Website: walmart
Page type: order-returns
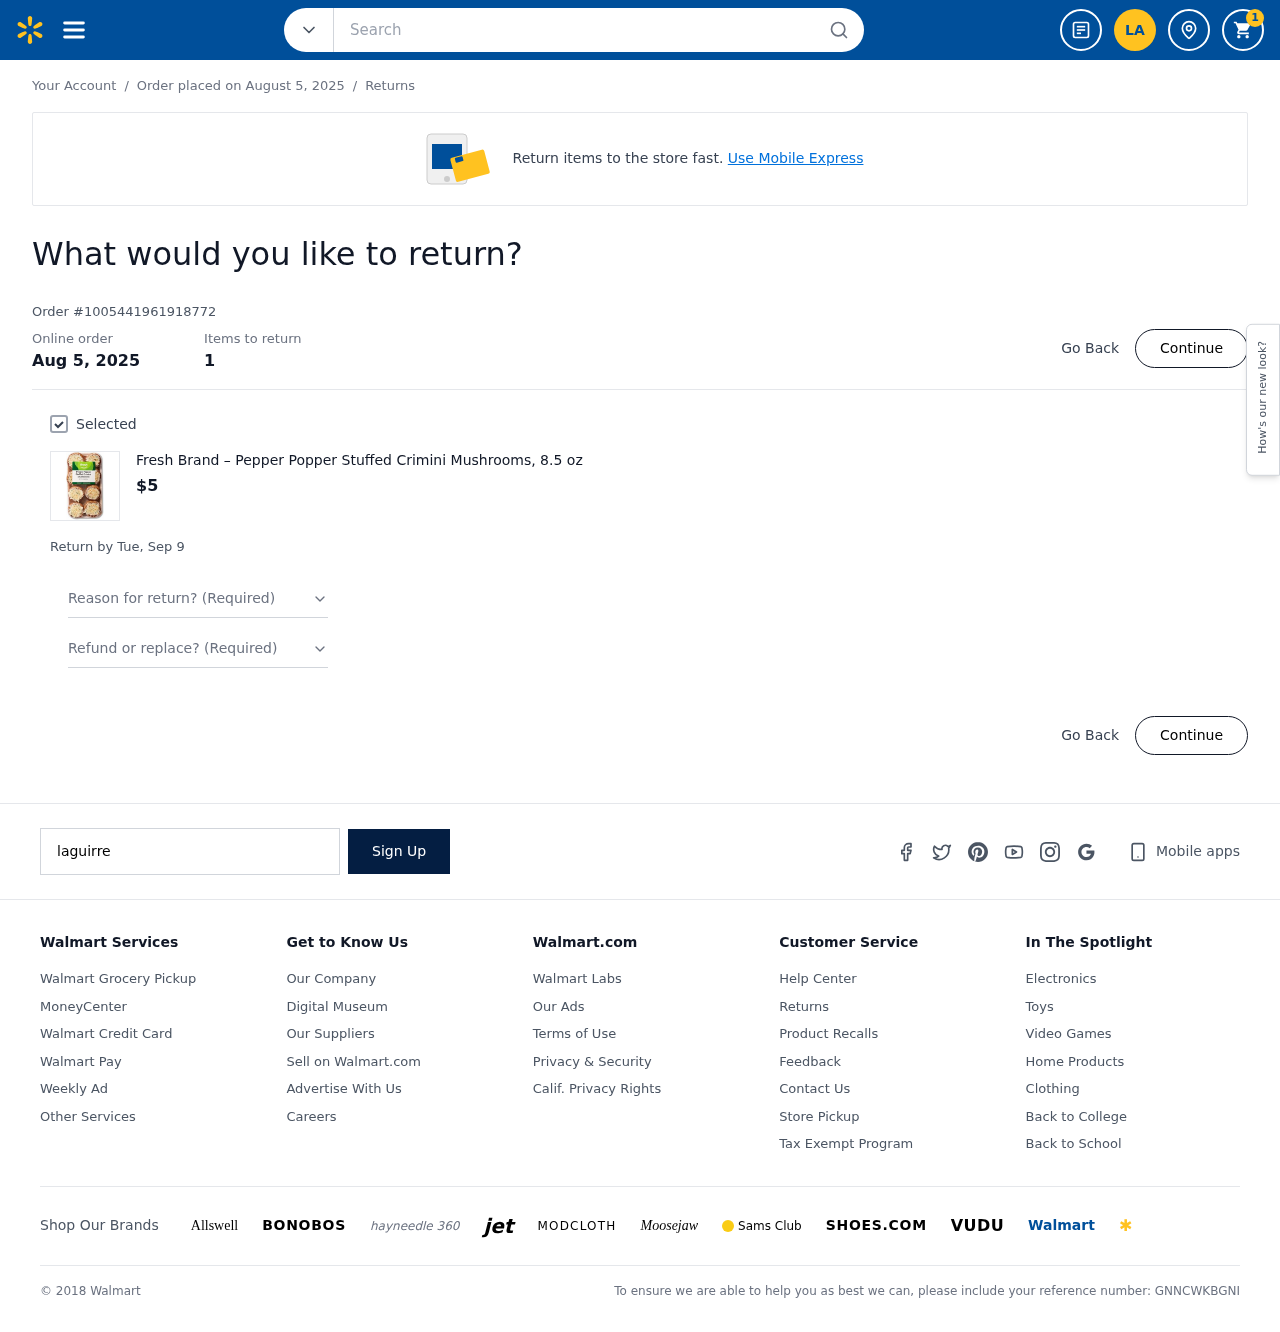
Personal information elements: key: PII_EMAIL
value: laguirre@gmail.com
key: PII_INITIALS
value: LA
Product elements: key: PRODUCT1_NAME
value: Fresh Brand – Pepper Popper Stuffed Crimini Mushrooms, 8.5 oz
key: PRODUCT1_PRICE
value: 5
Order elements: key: ORDER_NUM_ITEMS
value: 1
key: ORDER_DATE
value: Aug 5, 2025
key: ORDER_DATE
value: Order placed on August 5, 2025
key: ORDER_ID
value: Order #1005441961918772
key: ORDER_RETURN_BY_DATE
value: Return by Tue, Sep 9
Search elements: key: HEADER_SEARCH
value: Search